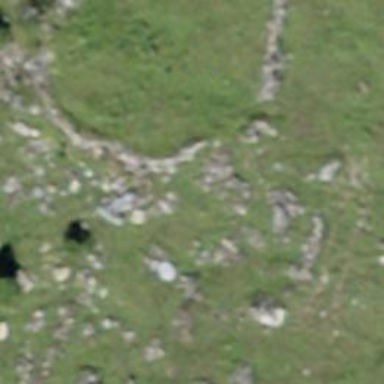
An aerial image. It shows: Dry stone wall barrier.